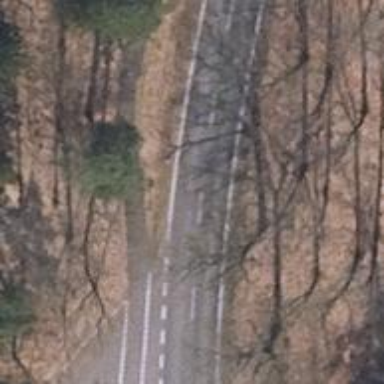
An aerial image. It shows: Secondary road with asphalt surface.